Question: I've written a program, which creates a file on a mounted 'USB' device. This can be done using a text based UI through an 'RS232' connection. However, something seems to be off. 1 in 5 times, the whole process of writing to the 'USB' device fails and I get the following:

Apparently an I/O error occurred and the kernel decided to unmount the device and detect it again. Any idea what the problem could be?
This error does not depend on the 'USB' device in use, as I was able to reproduce this error using multiple different 'USB' devices.
P.S.: I'm not sure if this question belongs on 'stackoverflow'. If not, feel free to move it.
EDIT: The device in question is running Linux 2.6.24.6
EDIT:
I've just detected a very interesting behavior. I connected a USB stick to the device and created a tar of a large directory using the command:
'''
tar -cvf test.tar ./test_directory
'''
The directory is on an sd-card, i.e. on a completely different file system. However, while creating the archive, multiple USB disconnect & USB connect events occur:
'''
--> start creating archive
/tmp #
[<PHONE>] usb 2-1: new high speed USB device using fsl-ehci and address 18
[<PHONE>] usb 2-1: configuration #1 chosen from 1 choice
[<PHONE>] scsi18 : SCSI emulation for USB Mass Storage devices
[<PHONE>] usb 2-1: USB disconnect, address 18
[<PHONE>] usb 2-1: new high speed USB device using fsl-ehci and address 19
[<PHONE>] usb 2-1: configuration #1 chosen from 1 choice
[<PHONE>] scsi19 : SCSI emulation for USB Mass Storage devices
[<PHONE>] usb 2-1: USB disconnect, address 19
[<PHONE>] usb 2-1: new high speed USB device using fsl-ehci and address 20
[<PHONE>] usb 2-1: configuration #1 chosen from 1 choice
[<PHONE>] scsi20 : SCSI emulation for USB Mass Storage devices
[<PHONE>] usb 2-1: USB disconnect, address 20
[<PHONE>] usb 2-1: new high speed USB device using fsl-ehci and address 21
[<PHONE>] usb 2-1: configuration #1 chosen from 1 choice
[<PHONE>] scsi21 : SCSI emulation for USB Mass Storage devices
[<PHONE>] scsi 21:0:0:0: Direct-Access Generic Flash Disk 8.07 PQ: 0 ANSI: 2
[<PHONE>] sd 21:0:0:0: [sda] <PHONE> 512-byte hardware sectors (4037 MB)
[<PHONE>] sd 21:0:0:0: [sda] Write Protect is off
[<PHONE>] sd 21:0:0:0: [sda] Assuming drive cache: write through
[<PHONE>] sd 21:0:0:0: [sda] <PHONE> 512-byte hardware sectors (4037 MB)
[<PHONE>] sd 21:0:0:0: [sda] Write Protect is off
[<PHONE>] sd 21:0:0:0: [sda] Assuming drive cache: write through
[<PHONE>] sda: sda1
[<PHONE>] sd 21:0:0:0: [sda] Attached SCSI removable disk
[<PHONE>] sd 21:0:0:0: Attached scsi generic sg0 type 0
[<PHONE>] usb 2-1: USB disconnect, address 21
[<PHONE>] usb 2-1: new high speed USB device using fsl-ehci and address 22
[<PHONE>] usb 2-1: configuration #1 chosen from 1 choice
[<PHONE>] scsi22 : SCSI emulation for USB Mass Storage devices
[<PHONE>] scsi 22:0:0:0: Direct-Access Generic Flash Disk 8.07 PQ: 0 ANSI: 2
[<PHONE>] sd 22:0:0:0: [sda] <PHONE> 512-byte hardware sectors (4037 MB)
[<PHONE>] sd 22:0:0:0: [sda] Write Protect is off
[<PHONE>] sd 22:0:0:0: [sda] Assuming drive cache: write through
[<PHONE>] sd 22:0:0:0: [sda] <PHONE> 512-byte hardware sectors (4037 MB)
[<PHONE>] sd 22:0:0:0: [sda] Write Protect is off
[<PHONE>] sd 22:0:0:0: [sda] Assuming drive cache: write through
[<PHONE>] sda: sda1
[<PHONE>] sd 22:0:0:0: [sda] Attached SCSI removable disk
[<PHONE>] sd 22:0:0:0: Attached scsi generic sg0 type 0
[<PHONE>] usb 2-1: USB disconnect, address 22
[<PHONE>] usb 2-1: new high speed USB device using fsl-ehci and address 23
[<PHONE>] usb 2-1: configuration #1 chosen from 1 choice
[<PHONE>] scsi23 : SCSI emulation for USB Mass Storage devices
[<PHONE>] usb 2-1: USB disconnect, address 23
[<PHONE>] usb 2-1: new high speed USB device using fsl-ehci and address 24
[<PHONE>] usb 2-1: configuration #1 chosen from 1 choice
[<PHONE>] scsi24 : SCSI emulation for USB Mass Storage devices
[<PHONE>] scsi 24:0:0:0: Direct-Access Generic Flash Disk 8.07 PQ: 0 ANSI: 2
[<PHONE>] sd 24:0:0:0: [sda] <PHONE> 512-byte hardware sectors (4037 MB)
[<PHONE>] sd 24:0:0:0: [sda] Write Protect is off
[<PHONE>] sd 24:0:0:0: [sda] Assuming drive cache: write through
[<PHONE>] sd 24:0:0:0: [sda] <PHONE> 512-byte hardware sectors (4037 MB)
[<PHONE>] sd 24:0:0:0: [sda] Write Protect is off
[<PHONE>] sd 24:0:0:0: [sda] Assuming drive cache: write through
[<PHONE>] sda: sda1
[<PHONE>] sd 24:0:0:0: [sda] Attached SCSI removable disk
[<PHONE>] sd 24:0:0:0: Attached scsi generic sg0 type 0
'''
I'm going to create a new thread for this question!
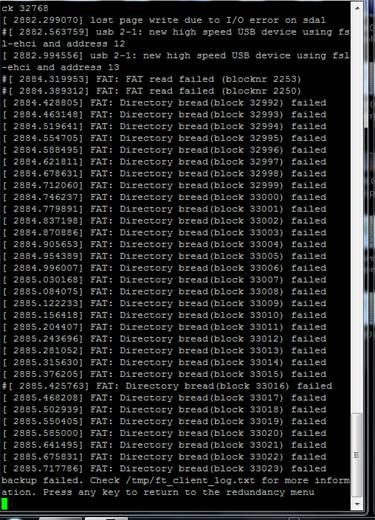
Answer: > Apparently an I/O error occurred and the kernel decided to unmount the device and detect it again.
Its likely the other way around: The device is removed (by the USB subsystem) and causes errors because it was still mounted.
This looks like a hardware problem to me - AFAIK device detection and removal is done in hardware of the host controller or hub. Check cables and connections including soldered connections.
A look at the +5 Volts on the USB with an oscilloscope could be valuable, too - the voltage could be out of spec for a few ms, causing USB resets.